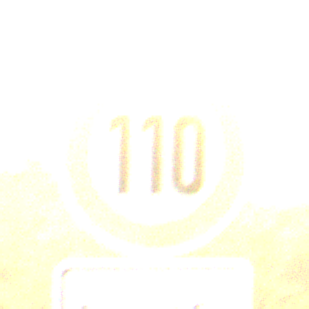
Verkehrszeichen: Geschwindigkeit110
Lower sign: ZeitangabenMitBeschraenkungAufWochentage8
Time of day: SunriseSunset
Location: Outdoor (Nature)
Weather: Clear
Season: NotSpecified
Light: Natural